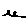
Label: flower